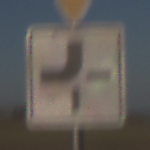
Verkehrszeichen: VerlaufVorfahrtsstrasse2
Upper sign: VorfahrtGewaehren
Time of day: MorningAfternoon
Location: Outdoor (Nature)
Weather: Clear
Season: Winter
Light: Natural